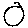
Label: circle